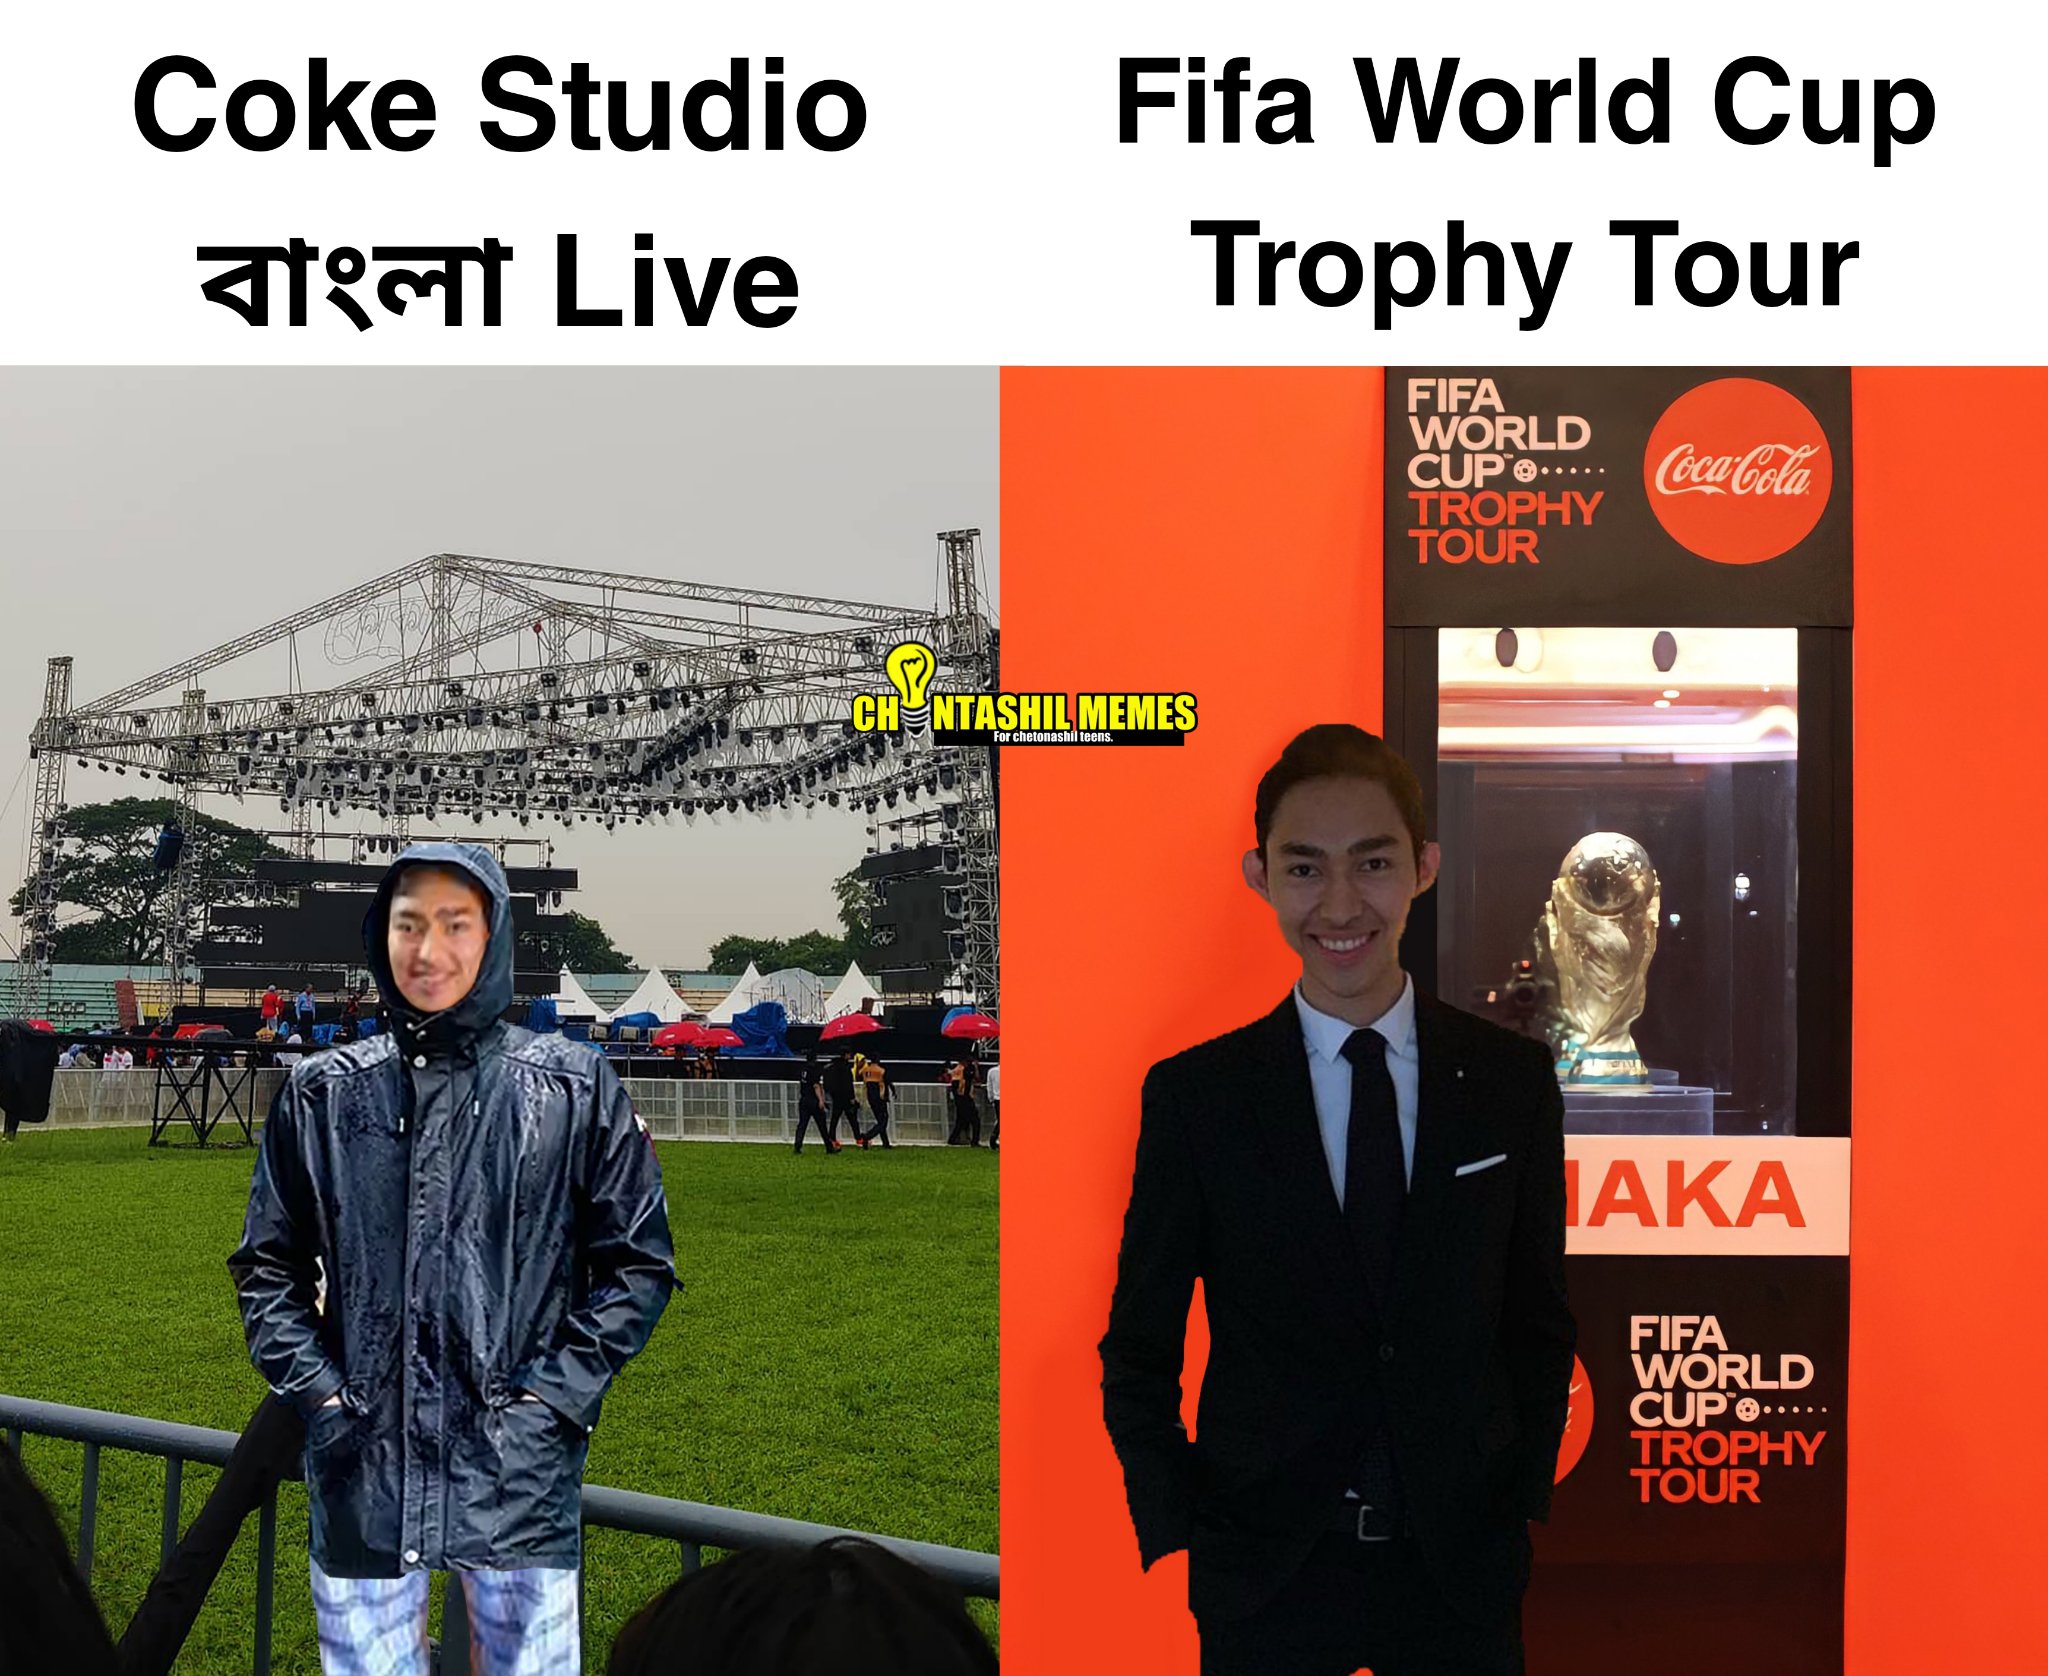
Caption: Coke Studio বাংলা Live    Fifa World Cup  Trophy Tour
Label: non-hate